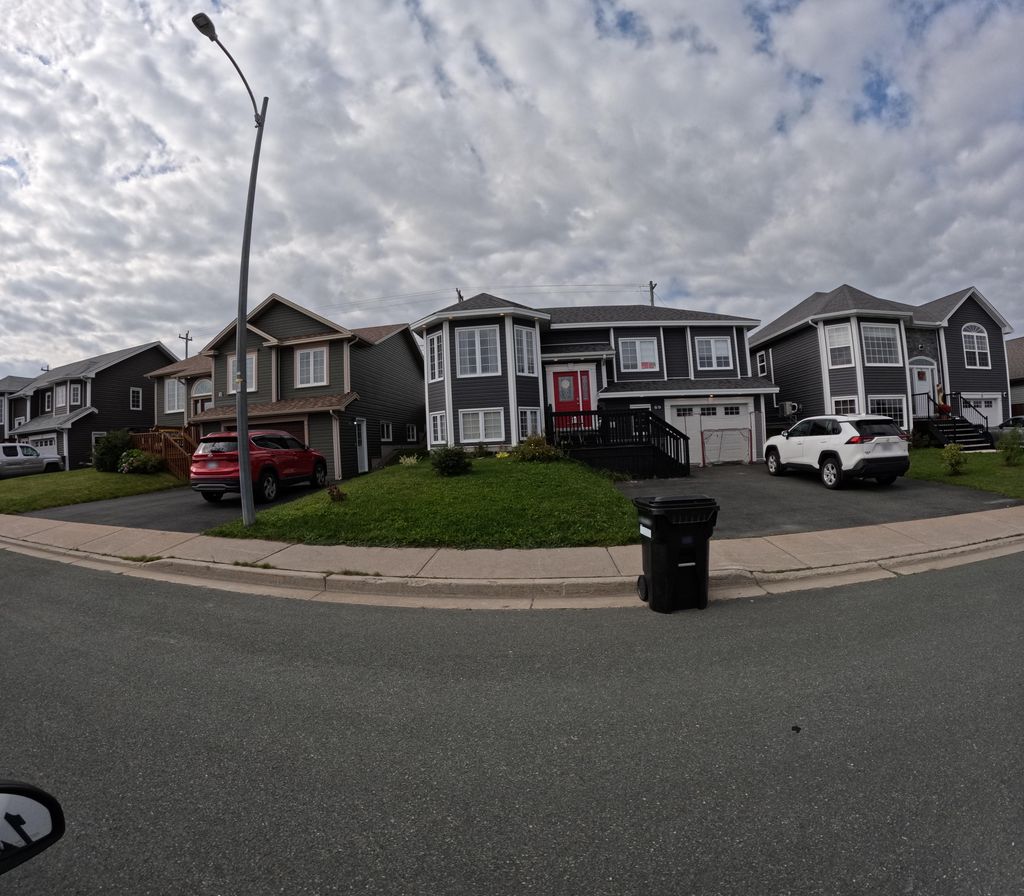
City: st_johns